Interaction volume radius: 5 \u00c5
Interaction volume height: 20 \u00c5
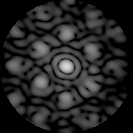
Disorder parameter: 0.5752